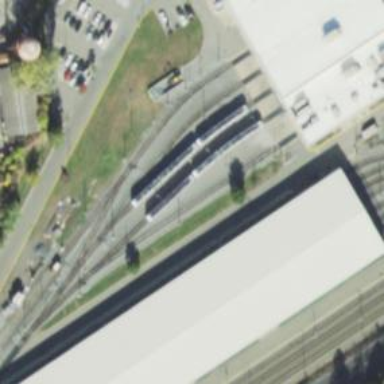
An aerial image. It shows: Light rail yard with electrified contact lines.